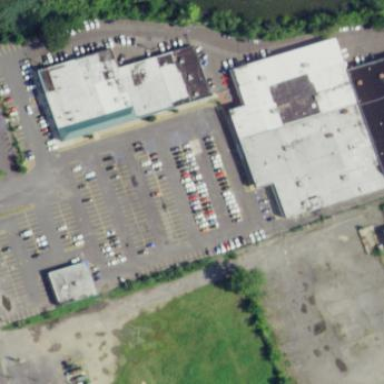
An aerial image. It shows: Retail area.